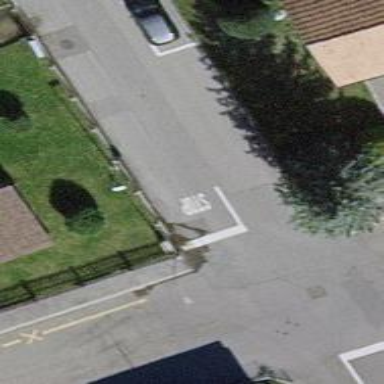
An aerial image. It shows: Stop road.